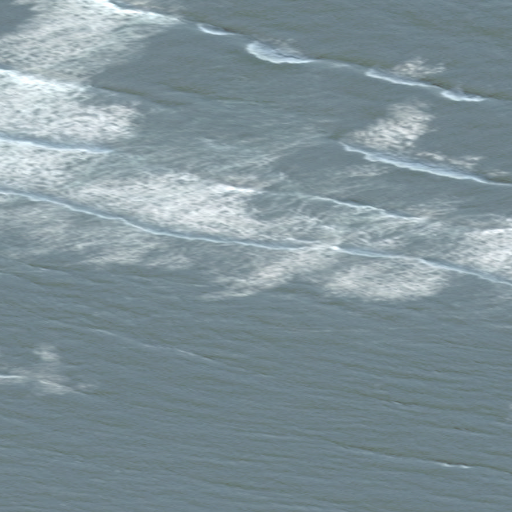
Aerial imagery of island in Alaska named Leavitt Island containing only unknown